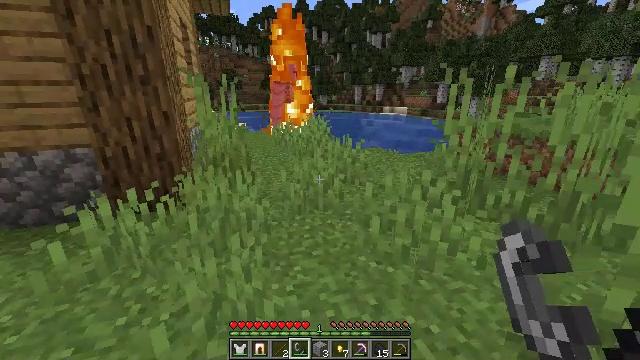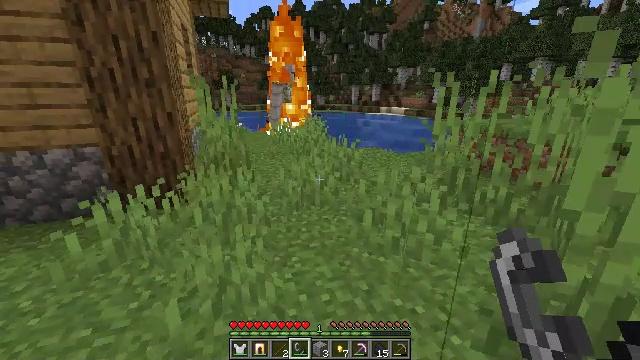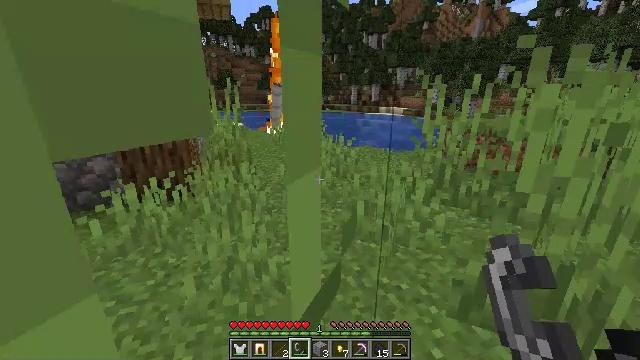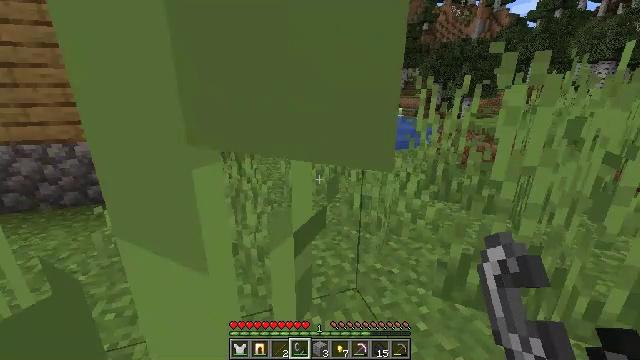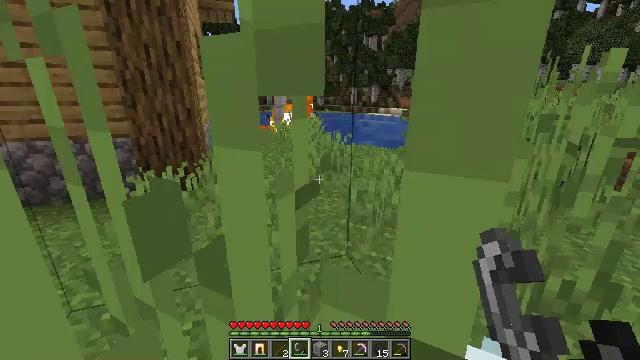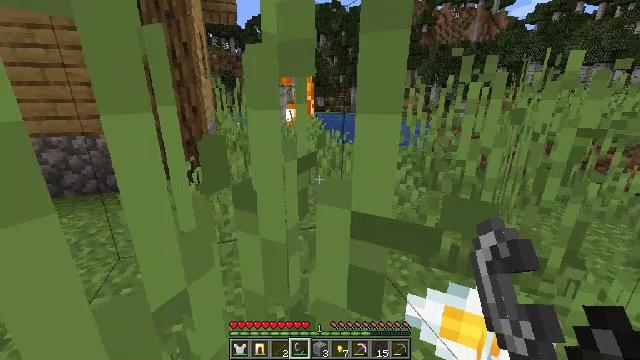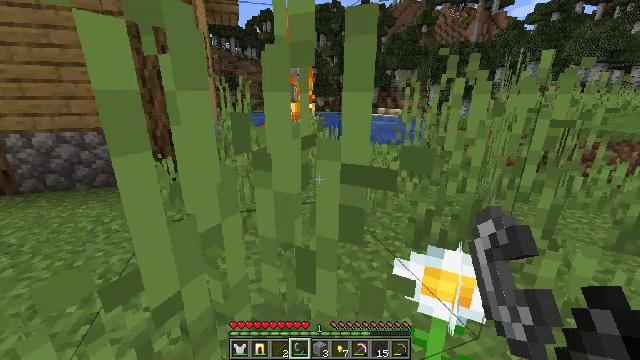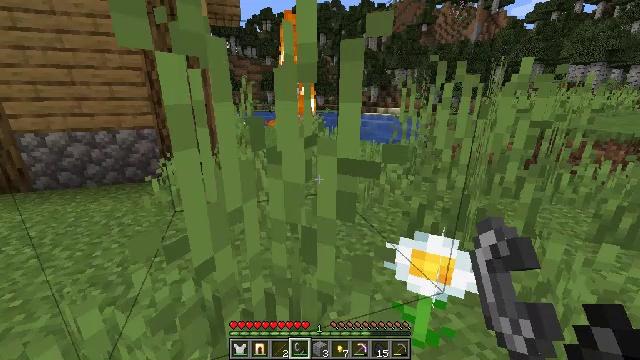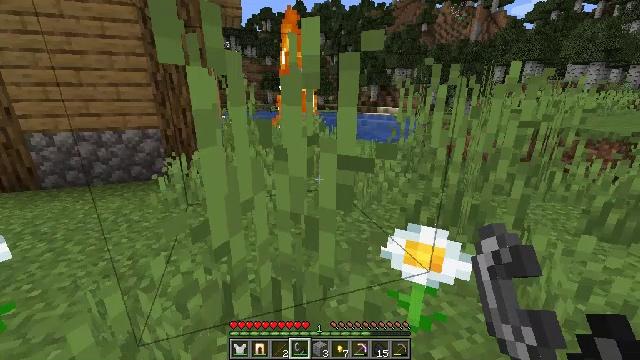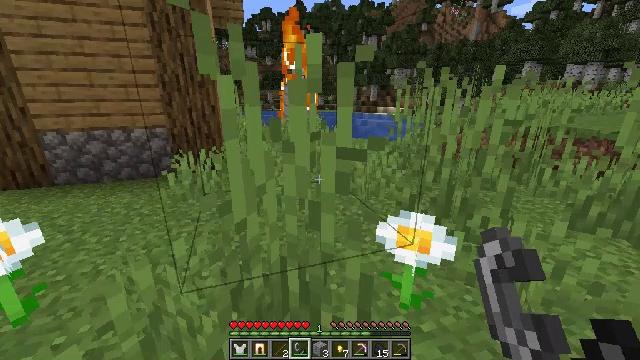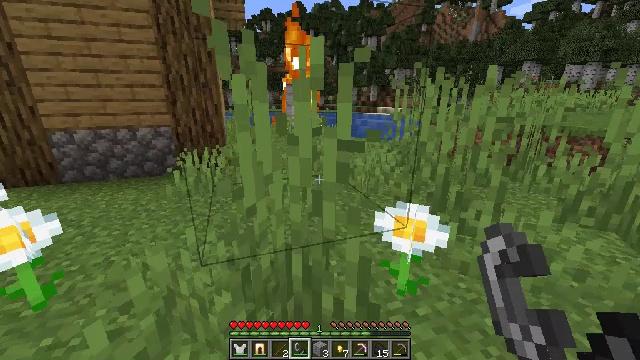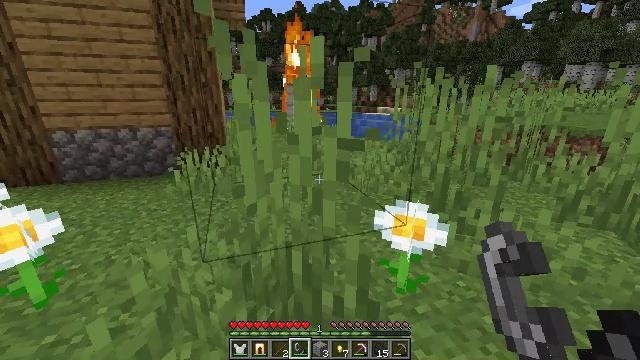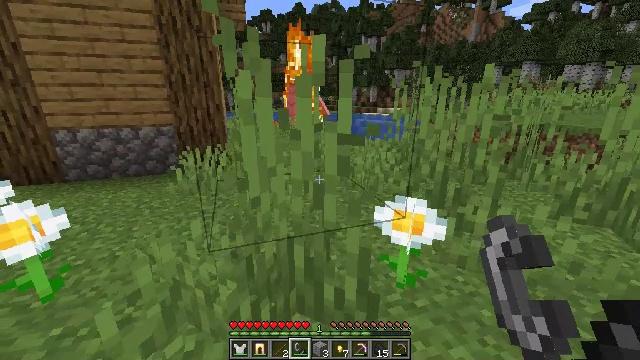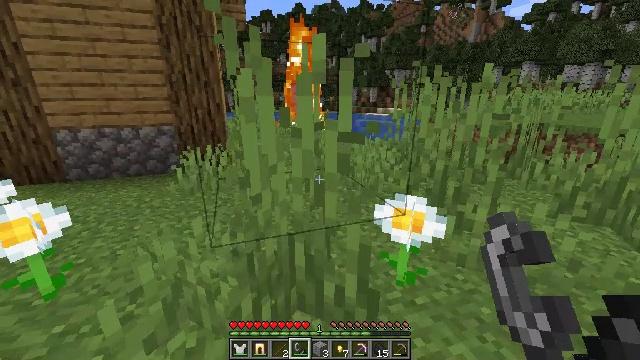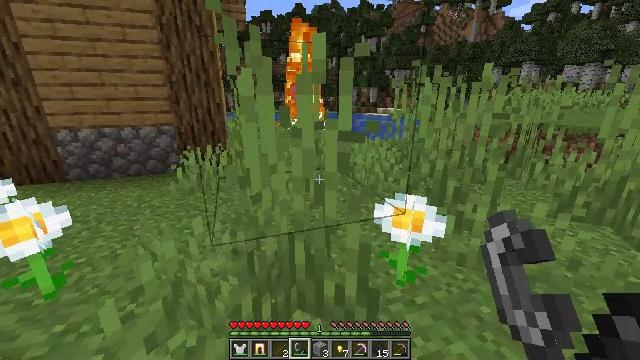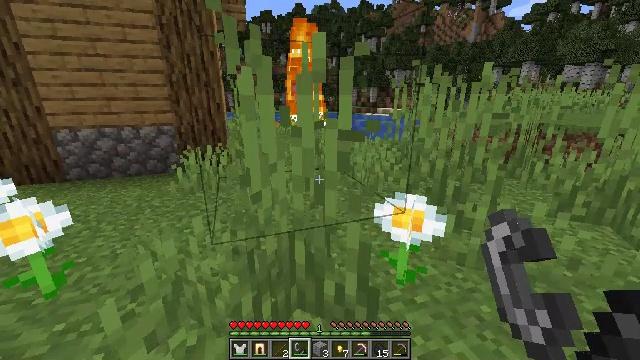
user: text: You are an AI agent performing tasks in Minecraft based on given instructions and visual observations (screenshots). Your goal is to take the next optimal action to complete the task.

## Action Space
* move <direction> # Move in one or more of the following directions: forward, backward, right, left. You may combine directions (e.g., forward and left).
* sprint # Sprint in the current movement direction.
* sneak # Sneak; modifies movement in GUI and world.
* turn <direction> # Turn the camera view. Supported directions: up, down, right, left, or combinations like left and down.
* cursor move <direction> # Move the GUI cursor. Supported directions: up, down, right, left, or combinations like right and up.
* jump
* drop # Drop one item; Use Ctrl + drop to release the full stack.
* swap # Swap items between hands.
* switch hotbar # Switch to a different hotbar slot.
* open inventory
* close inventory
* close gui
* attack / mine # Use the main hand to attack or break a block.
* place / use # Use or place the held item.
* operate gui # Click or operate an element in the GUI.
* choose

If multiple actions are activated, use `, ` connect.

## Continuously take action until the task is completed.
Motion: motion action
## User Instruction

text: Break the bell in the village.
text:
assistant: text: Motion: move back
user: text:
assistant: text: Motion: move back
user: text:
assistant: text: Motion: move back
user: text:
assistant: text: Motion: move back
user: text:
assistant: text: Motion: move back
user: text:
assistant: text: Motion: move back
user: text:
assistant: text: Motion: move back
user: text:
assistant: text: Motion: move back
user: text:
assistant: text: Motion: no_op
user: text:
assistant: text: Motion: no_op
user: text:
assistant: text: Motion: no_op
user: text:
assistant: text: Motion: no_op
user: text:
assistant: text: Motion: no_op
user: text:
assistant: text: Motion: no_op
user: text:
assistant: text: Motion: no_op
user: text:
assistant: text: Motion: no_op
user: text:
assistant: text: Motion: move right
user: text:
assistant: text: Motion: move right
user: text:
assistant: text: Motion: move right
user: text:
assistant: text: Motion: move right
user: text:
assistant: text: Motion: move right
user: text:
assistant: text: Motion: move right
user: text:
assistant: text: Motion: move right
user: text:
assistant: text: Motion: move right
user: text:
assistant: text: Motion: move right
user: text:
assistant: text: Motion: no_op
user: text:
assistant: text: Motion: no_op
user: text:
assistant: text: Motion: no_op
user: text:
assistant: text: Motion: no_op
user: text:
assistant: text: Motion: no_op